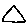
Label: triangle